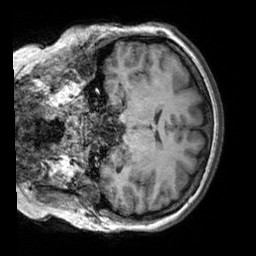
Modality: T1w
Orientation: coronal
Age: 22
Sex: female
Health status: healthy
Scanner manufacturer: siemens
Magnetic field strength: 3 T
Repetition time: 2.3 s
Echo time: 0.00303 s